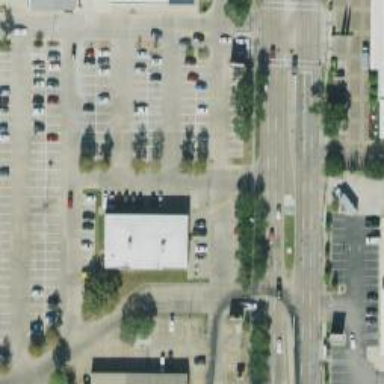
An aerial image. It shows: Parking space is available.